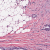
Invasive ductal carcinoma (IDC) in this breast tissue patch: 1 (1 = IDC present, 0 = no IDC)